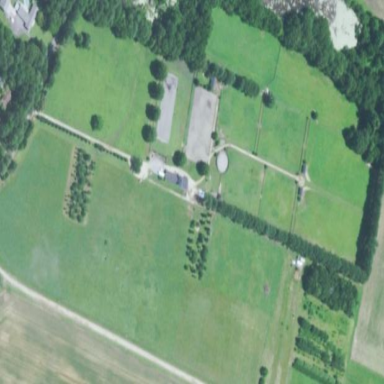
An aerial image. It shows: Farmyard used for horse riding.